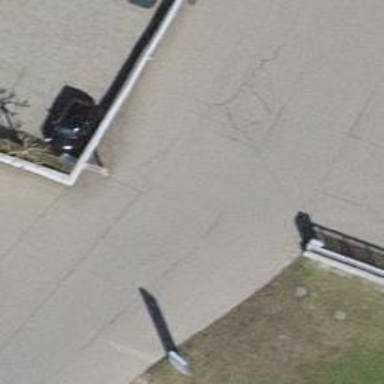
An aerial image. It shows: Gate.